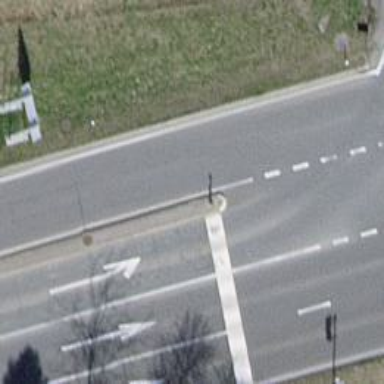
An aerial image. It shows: Primary road with asphalt surface.